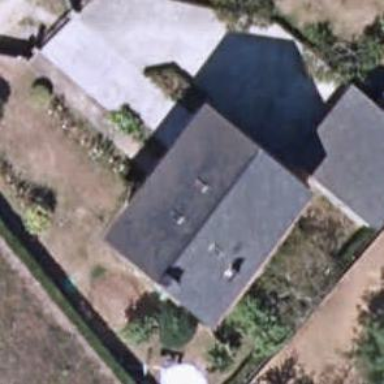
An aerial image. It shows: Simple house.